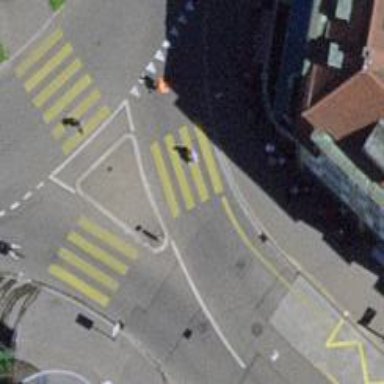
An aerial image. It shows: Marked zebra crossing with pedestrian island.